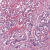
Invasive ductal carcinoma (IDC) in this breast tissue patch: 1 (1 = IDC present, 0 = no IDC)